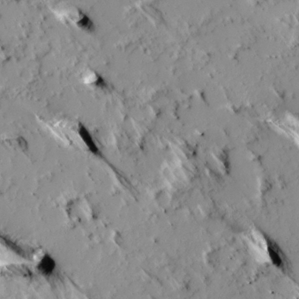
Label: non_frost